Field crop: maize
Growth stage: 1
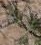
Species: salsola